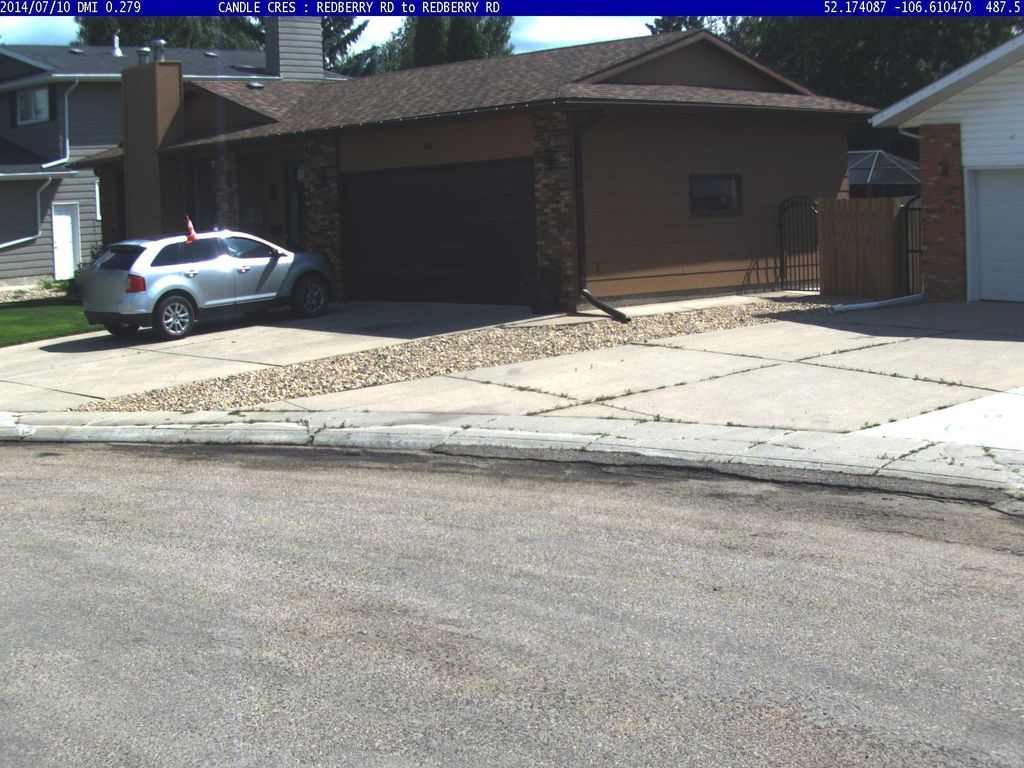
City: saskatoon